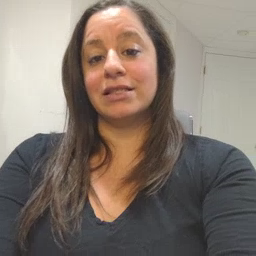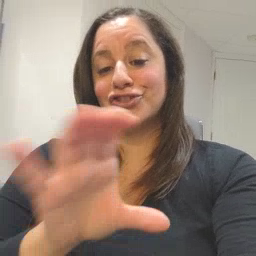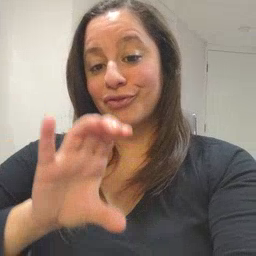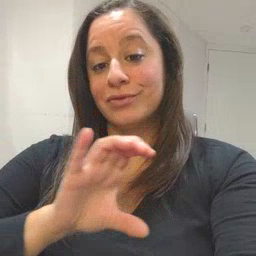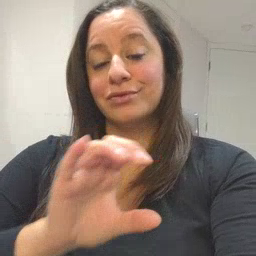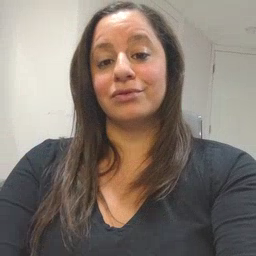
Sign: chocolate